Question: I was trying to create a UIBarButton and add it to a tool bar using code. I fount the border of my button missing after running the app. My code as shown below.

'''
//Add toolbar to the UITable View
toolbar = [[UIToolbar alloc] init];
toolbar.barStyle = UIBarStyleDefault;
toolbar.frame = CGRectMake(0, 436, 320, 50);
//Set the toolbar to fit the width of the app.
[toolbar sizeToFit];
UIBarButtonItem *flexButton =[[UIBarButtonItem alloc] initWithBarButtonSystemItem:UIBarButtonSystemItemFlexibleSpace
target:nil
action:nil];
UIBarButtonItem *nextButton = [[UIBarButtonItem alloc]initWithTitle:@"Who Paid?"
style:UIBarButtonItemStylePlain
target:self
action:nil];
NSArray *buttonItems = [[NSArray alloc]initWithObjects:flexButton, nextButton, nil];
[self.toolbar setItems:buttonItems];
[self.navigationController.view addSubview:toolbar];
[buttonItems release];
[flexButton release];
[nextButton release];
[toolbar release];
'''
Am I missing out on any step or is there a mistake that was made? Any help on this is greatly appreciated.
Thanks!
Zhen
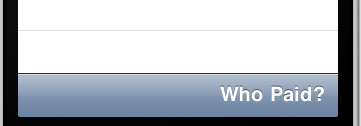
Answer: 'UIBarButtonItemStylePlain' is the culprit.
According to <URL>, 'UIBarButtonItemStyleBordered' is what you need :
> 'UIBarButtonItemStylePlain' : Glows when
tapped. The default item style.'UIBarButtonItemStyleBordered' : A simple
button style with a border.'UIBarButtonItemStyleDone' : The style for
a done button--for example, a button
that completes some task and returns
to the previous view.